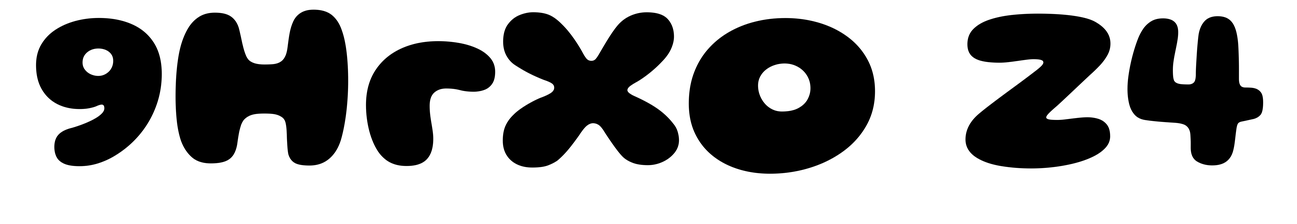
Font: Gluten_ExtraBold